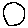
Label: circle